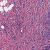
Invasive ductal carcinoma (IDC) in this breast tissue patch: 0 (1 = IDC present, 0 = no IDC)